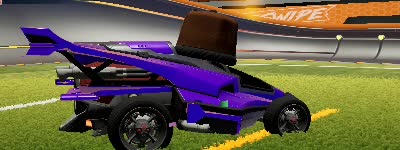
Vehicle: aftershock